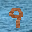
Label: 9